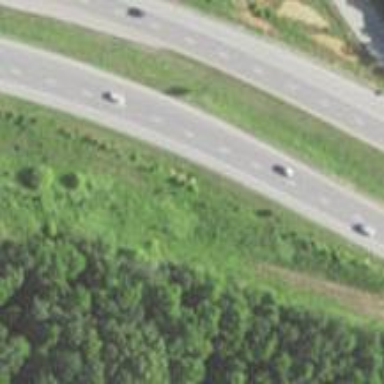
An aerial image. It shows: Asphalt trunk highway.